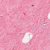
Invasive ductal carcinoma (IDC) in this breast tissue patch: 0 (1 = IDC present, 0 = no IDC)